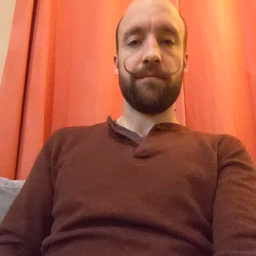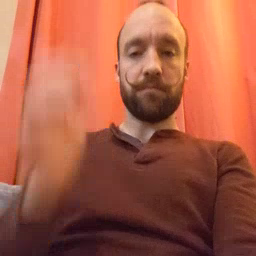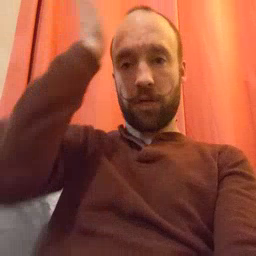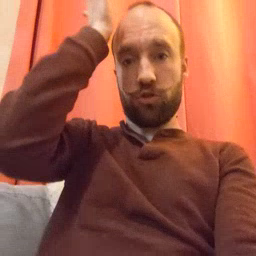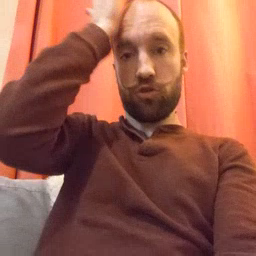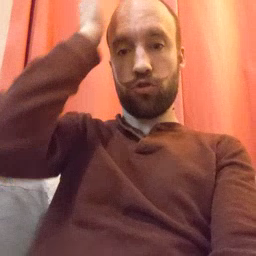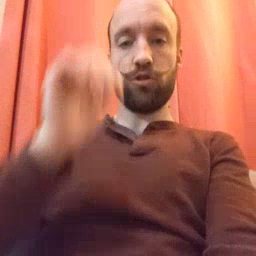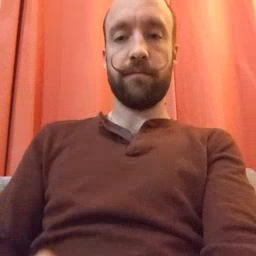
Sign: garbage